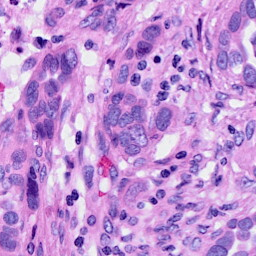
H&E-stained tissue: Ovarian